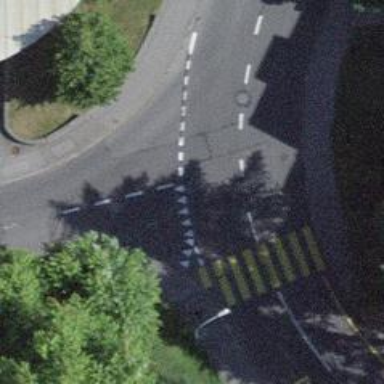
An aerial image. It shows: Road with "give way" sign.